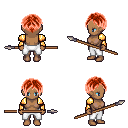
a pixel art fantasy rpg character, female body template, human, dark skin, gold arm armor, white pants, red parted hairstyle, spear, four views (front, back, left, right), 2x2 character sprite sheet, small pixel art, hard edges, no anti-aliasing